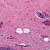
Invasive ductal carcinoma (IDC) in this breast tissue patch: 0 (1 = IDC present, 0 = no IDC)